Question: What feature shown?
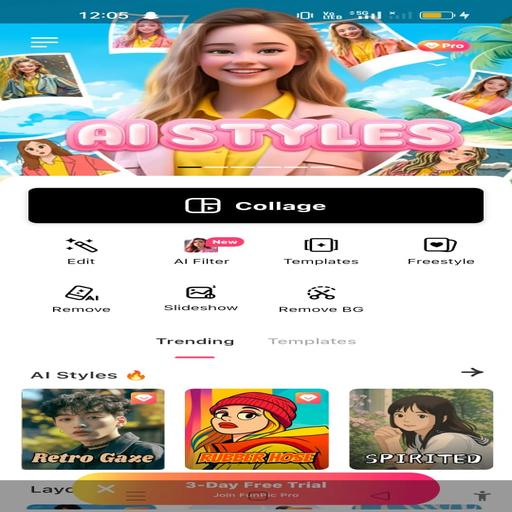
Answer: AI collage